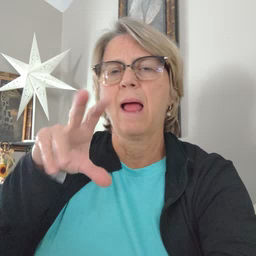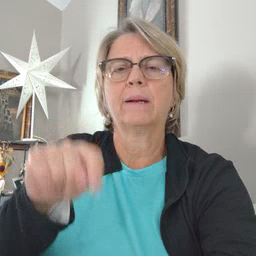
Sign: cut